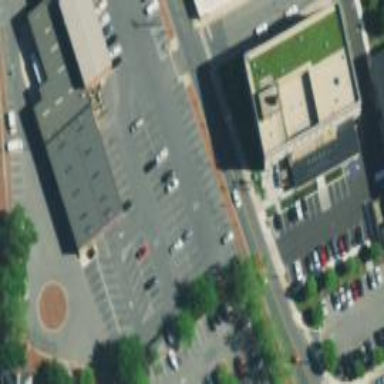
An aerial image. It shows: Parking area.